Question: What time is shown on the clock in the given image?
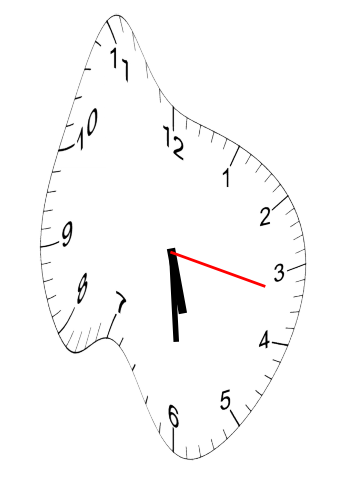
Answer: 05:29:17